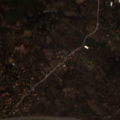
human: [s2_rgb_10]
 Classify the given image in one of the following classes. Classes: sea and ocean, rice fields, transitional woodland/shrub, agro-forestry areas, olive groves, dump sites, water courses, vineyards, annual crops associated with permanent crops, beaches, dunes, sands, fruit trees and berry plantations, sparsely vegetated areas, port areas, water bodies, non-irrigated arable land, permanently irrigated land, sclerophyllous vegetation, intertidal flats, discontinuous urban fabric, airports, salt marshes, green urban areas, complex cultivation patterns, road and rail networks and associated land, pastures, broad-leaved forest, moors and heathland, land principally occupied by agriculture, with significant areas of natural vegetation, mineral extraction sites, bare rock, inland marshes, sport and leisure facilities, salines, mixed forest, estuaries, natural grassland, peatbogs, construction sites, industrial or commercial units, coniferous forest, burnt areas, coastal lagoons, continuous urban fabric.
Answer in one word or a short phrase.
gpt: discontinuous urban fabric, complex cultivation patterns, land principally occupied by agriculture, with significant areas of natural vegetation, broad-leaved forest